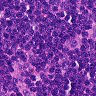
Metastatic tissue present: no